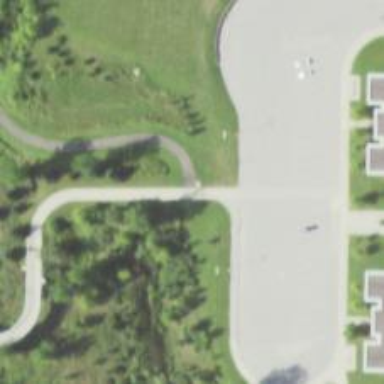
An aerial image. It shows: Footway.